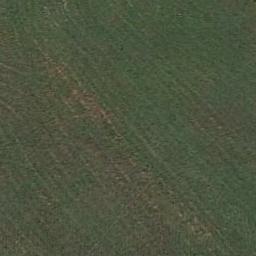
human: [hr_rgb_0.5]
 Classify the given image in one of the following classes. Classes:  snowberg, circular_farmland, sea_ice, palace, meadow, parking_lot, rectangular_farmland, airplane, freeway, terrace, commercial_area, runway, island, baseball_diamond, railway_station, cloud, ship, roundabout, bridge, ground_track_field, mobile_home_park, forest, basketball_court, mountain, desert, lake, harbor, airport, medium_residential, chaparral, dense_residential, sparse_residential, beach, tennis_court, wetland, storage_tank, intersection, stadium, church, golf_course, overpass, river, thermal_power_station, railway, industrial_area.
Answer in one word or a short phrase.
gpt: meadow